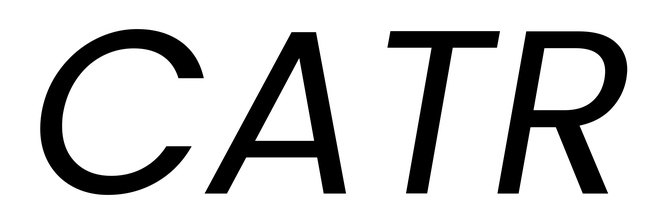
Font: Poppins-Italic